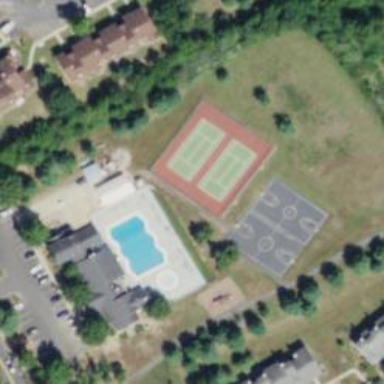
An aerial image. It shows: Tennis court with fence surrounding it. The court is located in leisure land pitch.